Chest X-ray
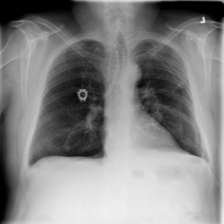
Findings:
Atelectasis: negative
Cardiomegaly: negative
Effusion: negative
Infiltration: negative
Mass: negative
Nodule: negative
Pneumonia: negative
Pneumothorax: negative
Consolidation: negative
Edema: negative
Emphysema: negative
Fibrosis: negative
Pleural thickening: negative
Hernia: negative